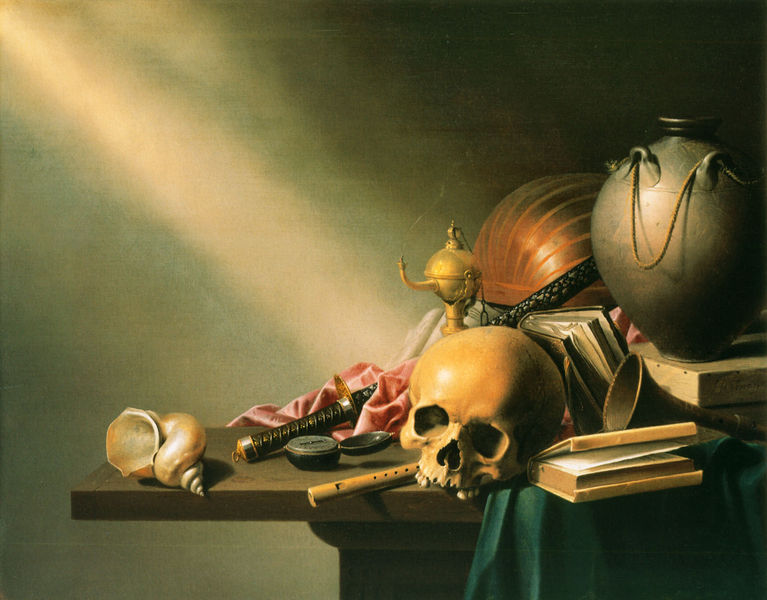
Titel: Vanitas
Künstler: Harmen Steenwyck
Institution: London, National Gallery
Schlagwörter: schädel, tod, krug, stilleben, bücher, sonnenstrahl, perlmutt, schwert, flöte, öllampe, schneckenhaus, kompass, fernreise